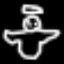
Label: angel